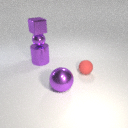
small red rubber sphere behind large purple metal sphere